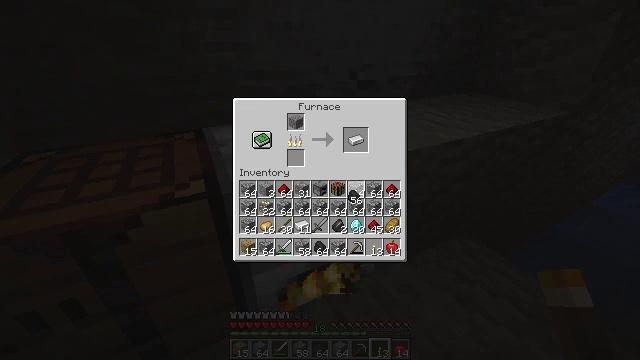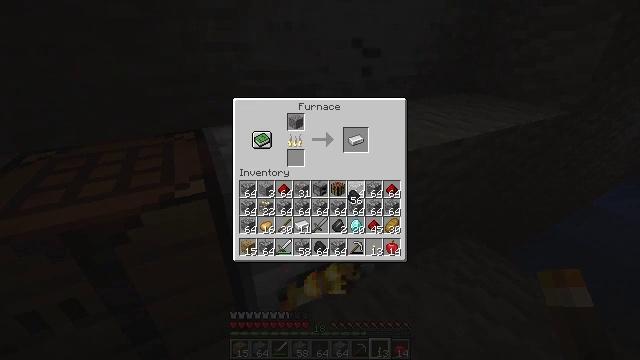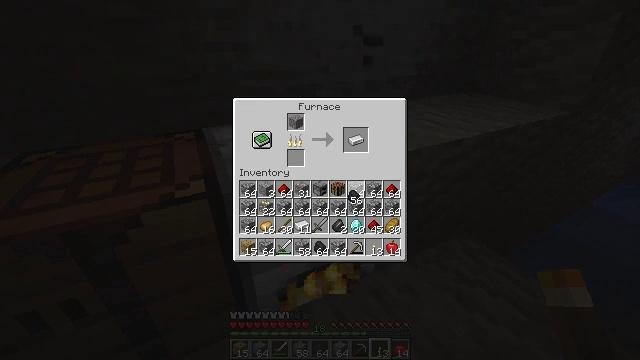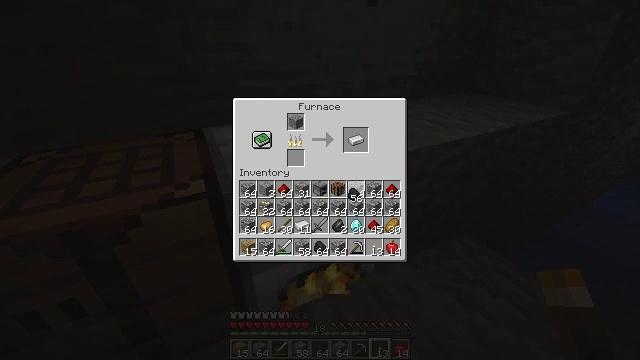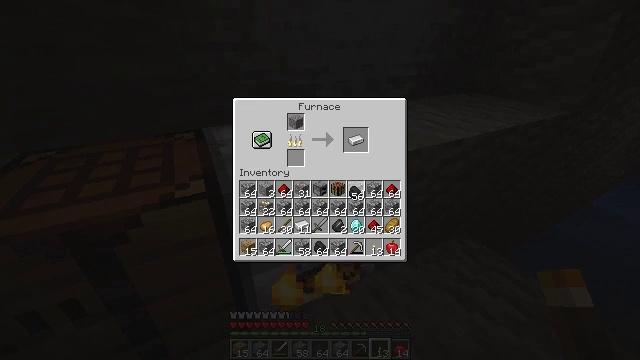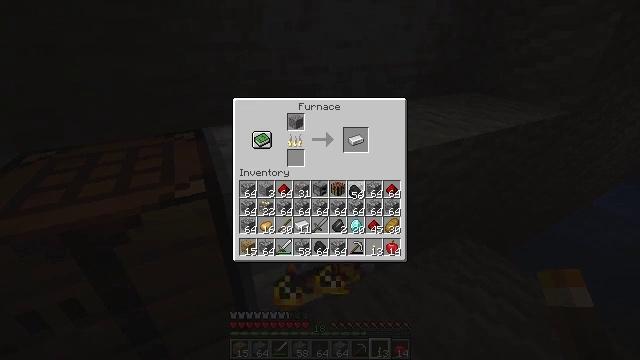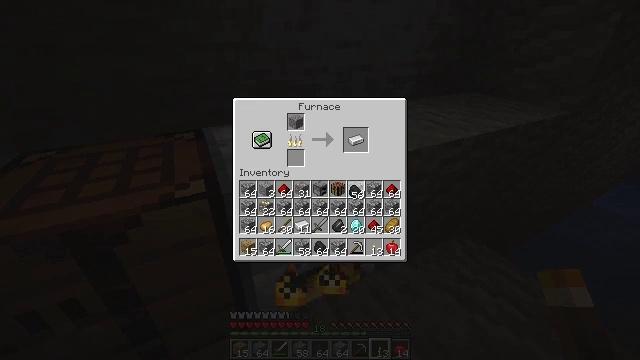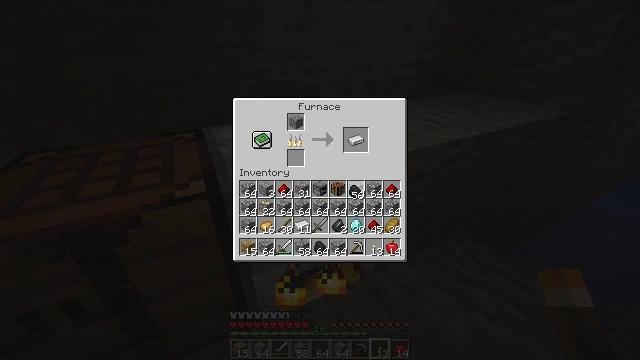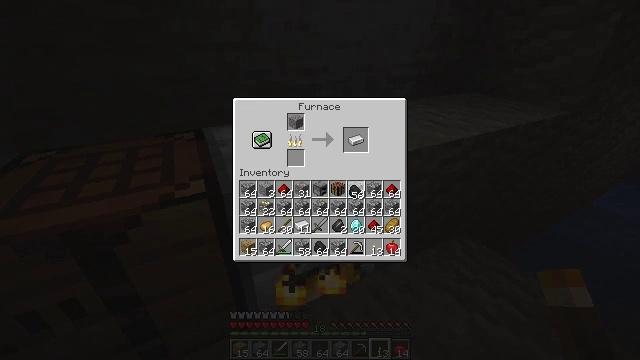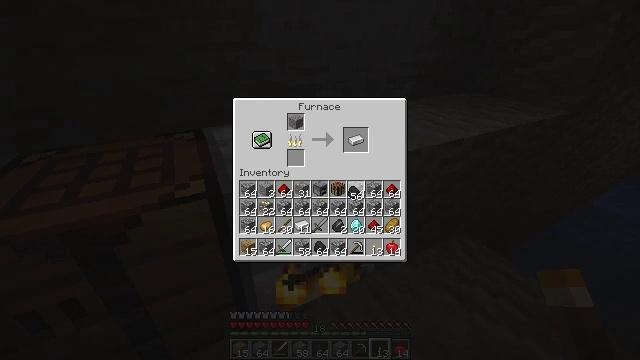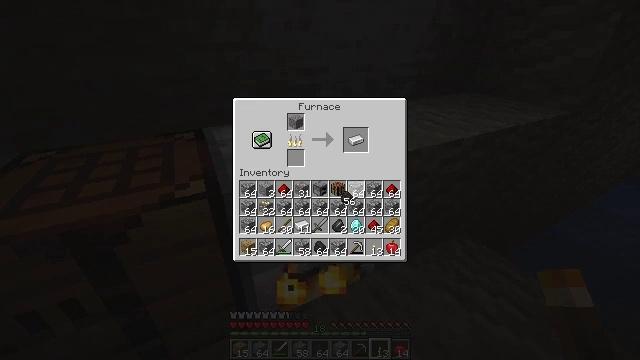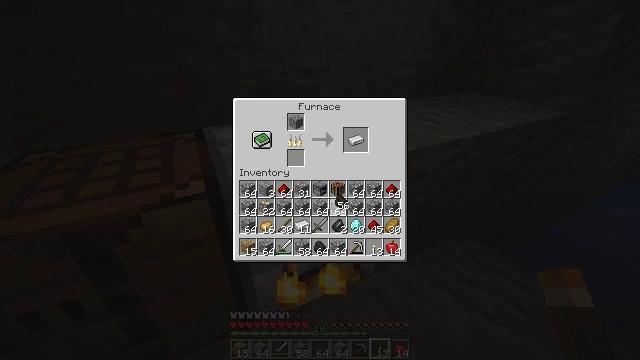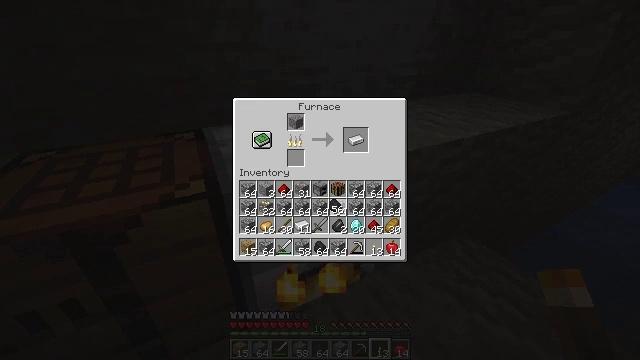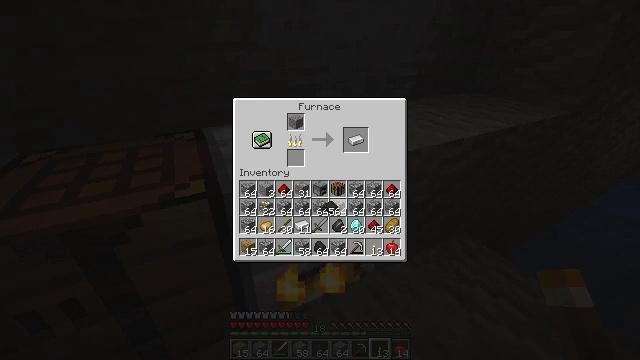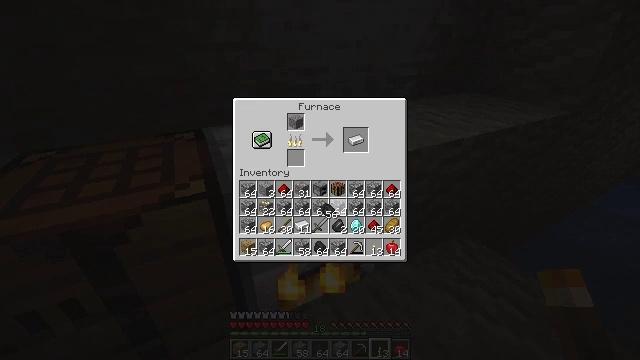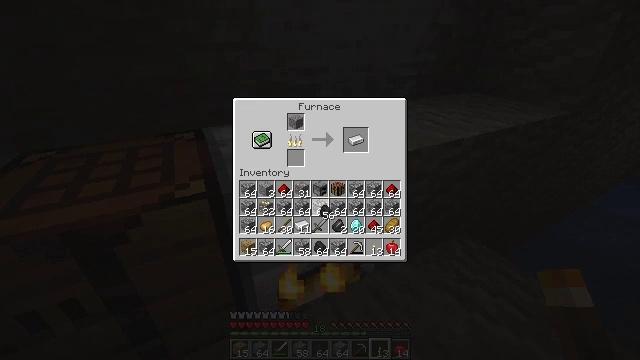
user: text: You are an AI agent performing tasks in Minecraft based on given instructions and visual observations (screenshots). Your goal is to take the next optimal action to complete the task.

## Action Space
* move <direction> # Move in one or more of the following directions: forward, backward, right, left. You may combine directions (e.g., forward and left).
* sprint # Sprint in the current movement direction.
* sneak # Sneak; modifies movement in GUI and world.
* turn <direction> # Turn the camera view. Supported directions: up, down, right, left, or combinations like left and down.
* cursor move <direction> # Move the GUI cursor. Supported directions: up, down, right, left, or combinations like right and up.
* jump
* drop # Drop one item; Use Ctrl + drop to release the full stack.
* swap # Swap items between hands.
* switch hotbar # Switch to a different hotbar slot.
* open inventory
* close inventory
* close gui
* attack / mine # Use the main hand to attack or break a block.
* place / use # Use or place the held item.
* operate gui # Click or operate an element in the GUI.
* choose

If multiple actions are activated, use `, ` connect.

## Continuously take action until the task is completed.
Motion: motion action
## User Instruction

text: Drop gravel.
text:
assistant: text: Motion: no_op
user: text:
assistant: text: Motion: no_op
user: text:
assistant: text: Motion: no_op
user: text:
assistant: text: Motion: no_op
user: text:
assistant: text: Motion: no_op
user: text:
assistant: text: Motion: no_op
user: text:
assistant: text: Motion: no_op
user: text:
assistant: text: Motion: no_op
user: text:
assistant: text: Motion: no_op
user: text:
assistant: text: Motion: cursor move left
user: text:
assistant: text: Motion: no_op
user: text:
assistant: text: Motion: no_op
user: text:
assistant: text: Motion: no_op
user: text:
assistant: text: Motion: no_op
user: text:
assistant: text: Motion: no_op
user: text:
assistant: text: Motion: cursor move left
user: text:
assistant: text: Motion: cursor move left
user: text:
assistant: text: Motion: cursor move left and up
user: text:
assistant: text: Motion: no_op
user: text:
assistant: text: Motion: no_op
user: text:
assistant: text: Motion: no_op
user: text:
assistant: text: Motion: no_op
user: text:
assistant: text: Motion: no_op
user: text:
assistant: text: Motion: no_op
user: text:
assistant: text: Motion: no_op
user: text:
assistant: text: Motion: no_op
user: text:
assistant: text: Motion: operate gui
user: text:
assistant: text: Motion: operate gui
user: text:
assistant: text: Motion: no_op
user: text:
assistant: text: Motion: no_op